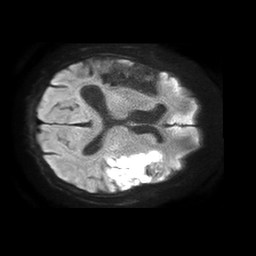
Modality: TRACE
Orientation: axial
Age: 61
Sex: male
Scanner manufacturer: philips
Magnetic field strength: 1.5 T
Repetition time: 4.6 s
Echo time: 0.08631 s